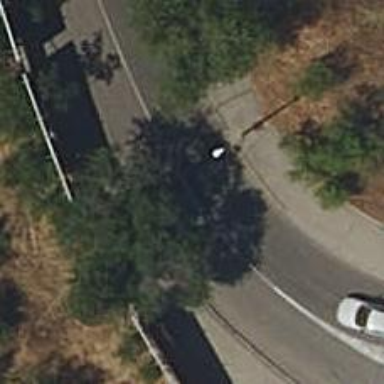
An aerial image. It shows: Asphalt service road with sidewalk on the left.